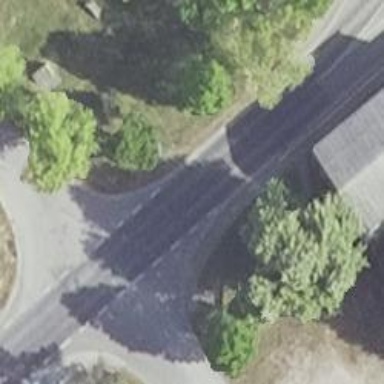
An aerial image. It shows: Footway.